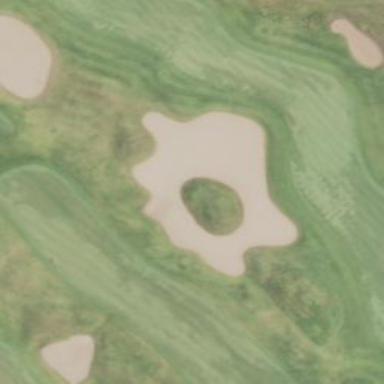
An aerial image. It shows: Sand bunker on golf course.